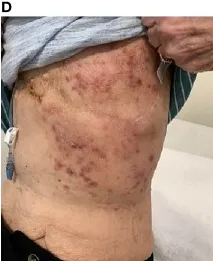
PD-L1 by the Ventana PD-L1 SP263 assay. Initially appeared worsened at 4 weeks.
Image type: medical_photograph (skin_photograph)